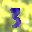
Label: 3